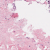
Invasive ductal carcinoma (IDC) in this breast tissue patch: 0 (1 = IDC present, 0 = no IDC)